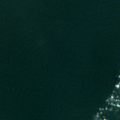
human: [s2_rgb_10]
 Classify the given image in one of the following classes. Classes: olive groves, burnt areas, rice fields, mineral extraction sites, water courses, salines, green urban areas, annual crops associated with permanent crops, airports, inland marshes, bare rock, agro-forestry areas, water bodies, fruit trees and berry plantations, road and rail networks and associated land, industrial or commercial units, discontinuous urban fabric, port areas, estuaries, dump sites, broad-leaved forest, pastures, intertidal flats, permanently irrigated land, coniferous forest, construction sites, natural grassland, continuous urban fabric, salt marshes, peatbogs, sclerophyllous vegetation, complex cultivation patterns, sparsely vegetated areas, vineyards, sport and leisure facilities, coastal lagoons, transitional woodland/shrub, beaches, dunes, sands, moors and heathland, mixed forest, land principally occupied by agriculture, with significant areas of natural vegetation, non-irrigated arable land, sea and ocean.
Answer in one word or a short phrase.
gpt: sea and ocean